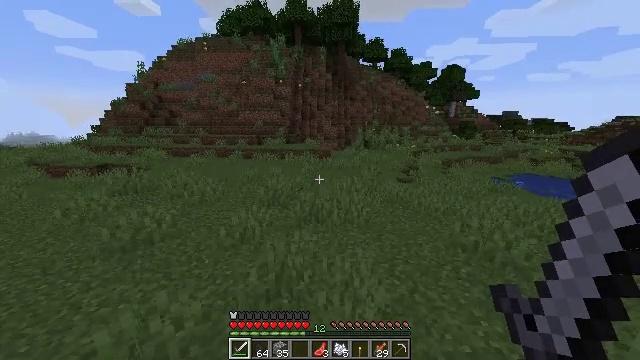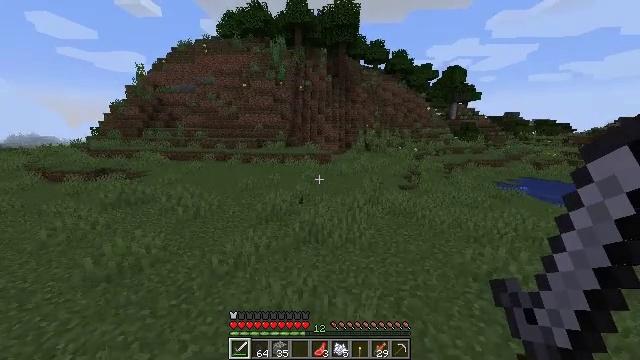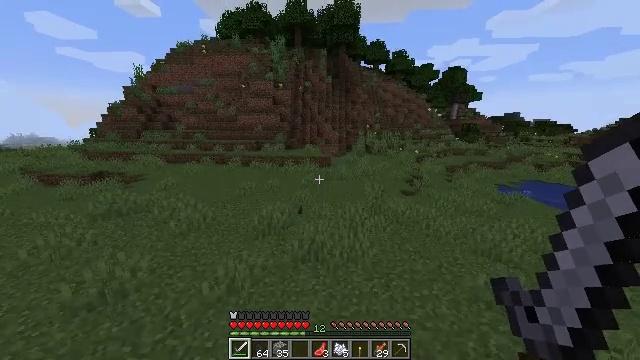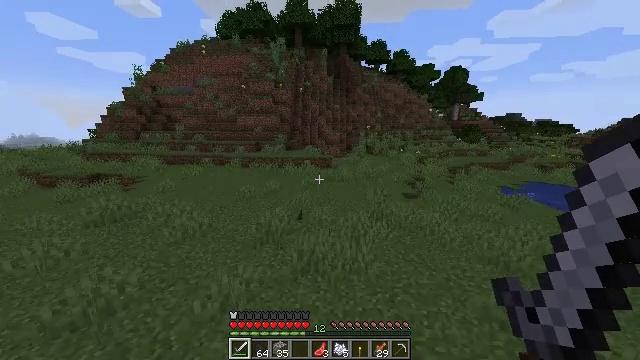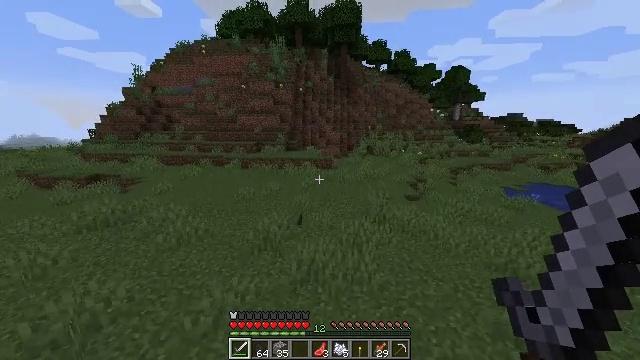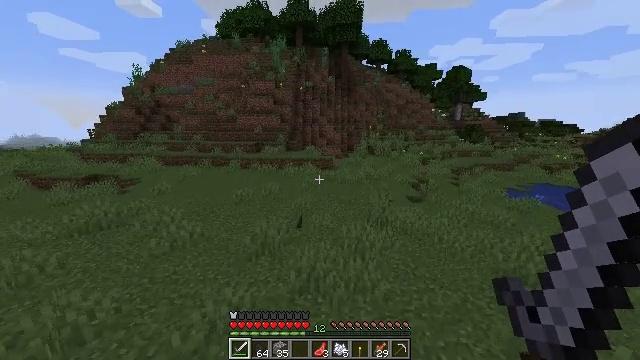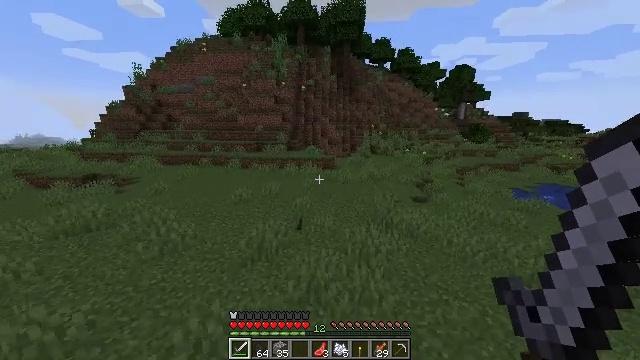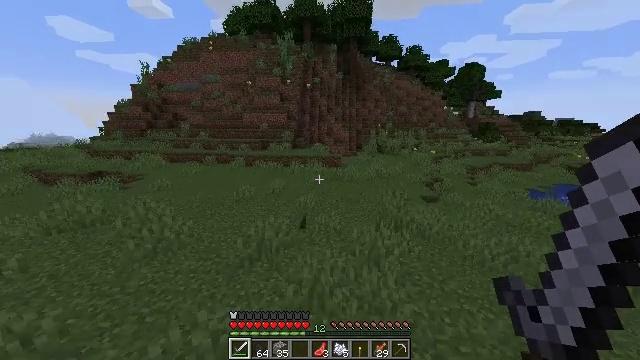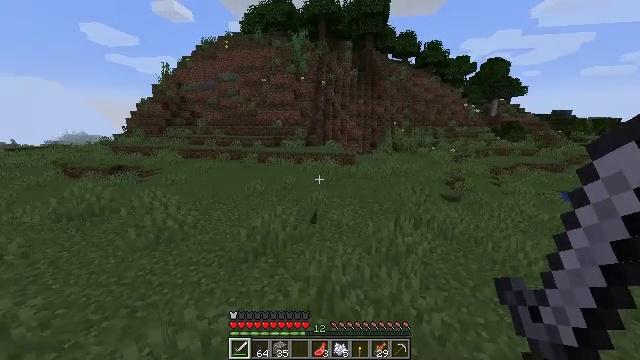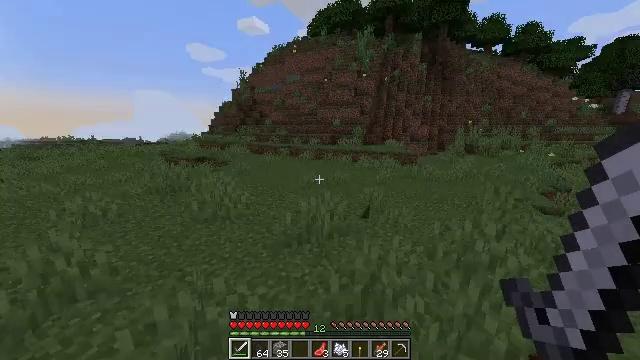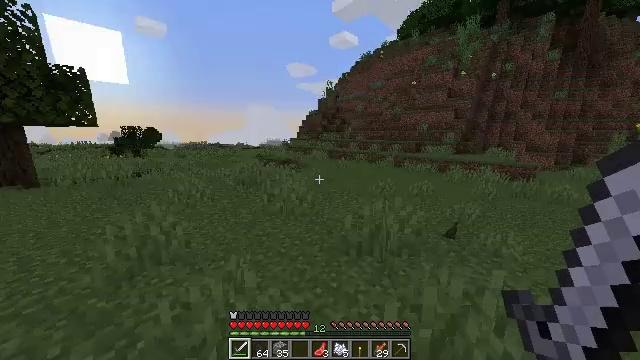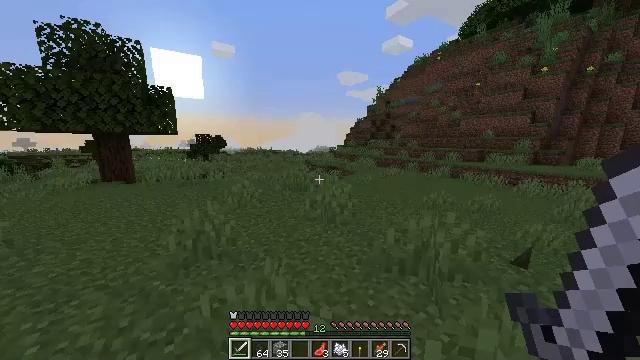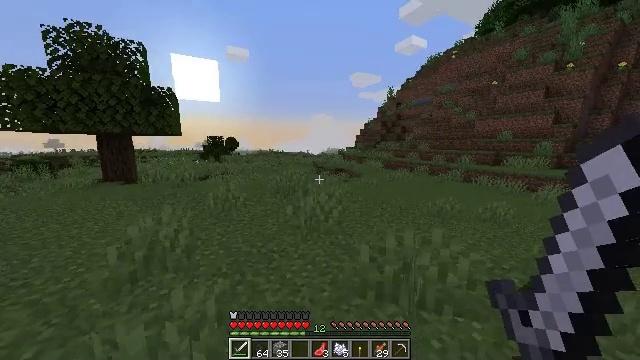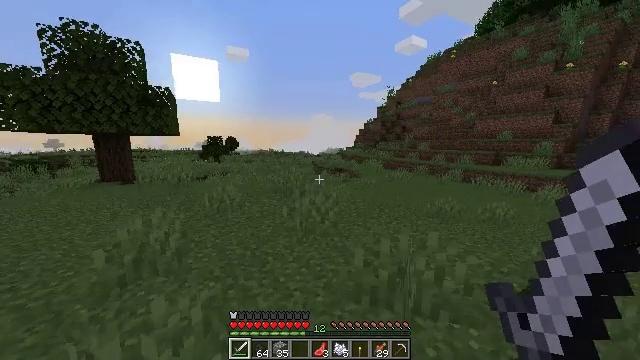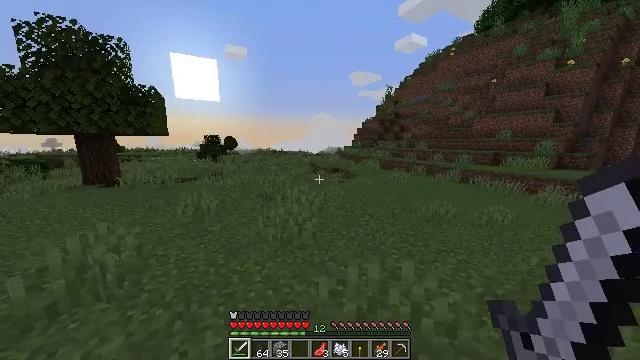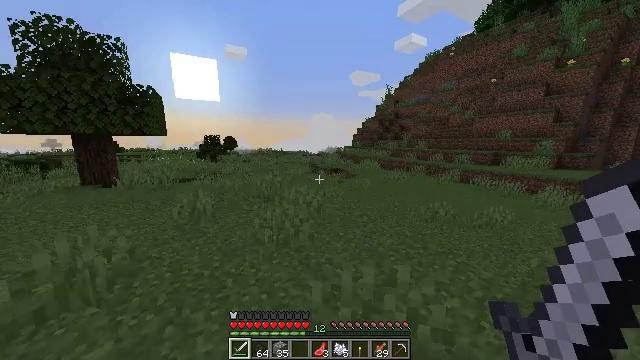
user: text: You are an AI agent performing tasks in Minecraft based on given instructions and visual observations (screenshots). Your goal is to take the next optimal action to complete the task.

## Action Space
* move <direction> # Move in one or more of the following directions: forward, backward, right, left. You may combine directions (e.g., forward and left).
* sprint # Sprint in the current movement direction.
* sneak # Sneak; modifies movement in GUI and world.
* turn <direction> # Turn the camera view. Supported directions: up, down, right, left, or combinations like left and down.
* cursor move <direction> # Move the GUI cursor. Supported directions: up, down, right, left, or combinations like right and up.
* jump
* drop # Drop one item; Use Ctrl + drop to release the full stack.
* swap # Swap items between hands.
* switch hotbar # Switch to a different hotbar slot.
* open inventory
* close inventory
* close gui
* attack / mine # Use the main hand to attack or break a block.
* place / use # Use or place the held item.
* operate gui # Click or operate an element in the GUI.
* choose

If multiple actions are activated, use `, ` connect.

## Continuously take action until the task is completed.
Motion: motion action
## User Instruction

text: Smelt a cooked salmon using the furnace.
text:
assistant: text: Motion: move forward, jump
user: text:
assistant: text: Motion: move forward, jump
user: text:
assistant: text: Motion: move forward, jump
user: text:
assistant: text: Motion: move forward, jump
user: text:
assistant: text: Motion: move forward, jump
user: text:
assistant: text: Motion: move forward, jump
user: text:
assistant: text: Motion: move forward, turn left
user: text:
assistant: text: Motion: move forward, turn left
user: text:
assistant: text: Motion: move forward, turn left
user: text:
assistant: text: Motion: move forward and move right, turn left and up
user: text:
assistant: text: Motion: move forward and move right, turn left and up
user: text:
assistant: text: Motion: move forward and move right, turn left
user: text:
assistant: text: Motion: move forward and move right
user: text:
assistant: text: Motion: move forward and move right
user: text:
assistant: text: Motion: move forward and move right
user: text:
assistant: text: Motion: move forward and move right
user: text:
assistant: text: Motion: move forward and move right
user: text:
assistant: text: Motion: move forward
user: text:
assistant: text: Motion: move forward
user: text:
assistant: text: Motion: move forward
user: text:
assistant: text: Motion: move forward
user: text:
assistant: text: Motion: move forward
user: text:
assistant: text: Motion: move forward
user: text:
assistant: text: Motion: move forward
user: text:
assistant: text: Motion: move forward
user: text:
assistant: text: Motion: move forward
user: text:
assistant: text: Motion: move forward
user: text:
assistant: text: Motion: move forward, turn left
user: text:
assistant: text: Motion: move forward, turn left
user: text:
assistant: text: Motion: move forward, turn left